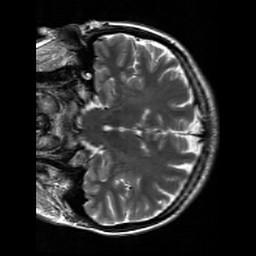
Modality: T2w
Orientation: coronal
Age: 26
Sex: female
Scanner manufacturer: siemens
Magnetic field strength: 3 T
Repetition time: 7 s
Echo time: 0.09 s